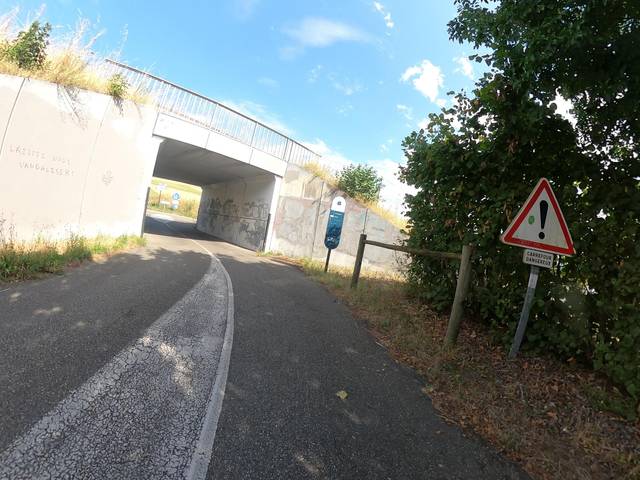
Region: France
Coordinates: 45.537, 5.968